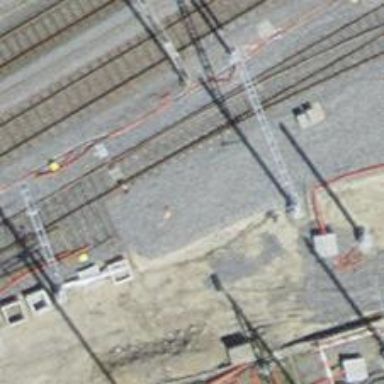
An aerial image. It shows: Railway yard with one track. The railway is electrified with contact line.